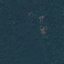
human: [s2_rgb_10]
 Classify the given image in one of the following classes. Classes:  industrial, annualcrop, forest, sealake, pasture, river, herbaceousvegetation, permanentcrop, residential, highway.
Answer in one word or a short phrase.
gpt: Forest